Field crop: maize
Growth stage: 2
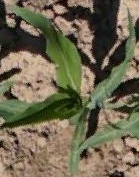
Species: maize